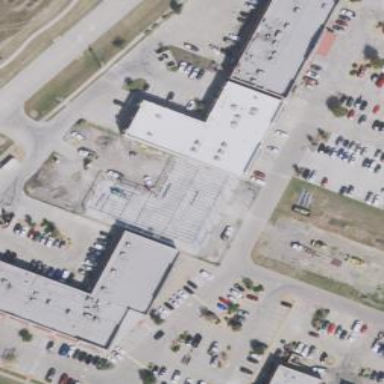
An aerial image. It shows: Retail building.